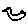
Label: bird